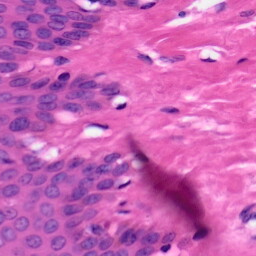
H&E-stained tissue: Skin